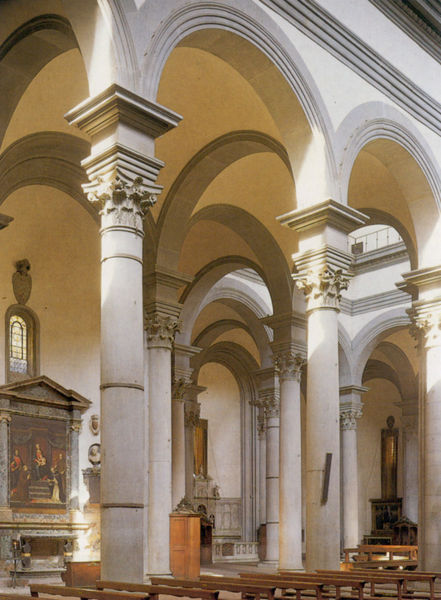
Titel: Santo Spirito (Säulenarkaden)
Künstler: Filippo Brunelleschi
Standort: Firenze
Institution: Chiesa di Santo Spirito
Schlagwörter: gemälde, schatten, weiß, gelb, ocker, braun, bunt, fenster, glas, grau, hell, holz, licht, marmor, raum, säule, säulen, blick, gebäude, rot, beige, malerei, architektur, barock, stein, bild, innenraum, kirche, gold, innen, gotik, renaissance, relief, schiff, bogen, giebel, mauer, bank, empore, rundbogen, joche, kartusche, kerze, stuck, geländer, foto, fotografie, kirchen, photographie, bögen, wände, komposit, balustrade, dom, altar, bänke, hauptschiff, inneres, kapitelle, kathedrale, langhaus, kapitell, photo, fries, wappen, sims, kerzenständer, kirchenbank, gesims, kirchenbänke, hellgrau, architrave, farbfoto, obergaden, seitenschiff, christus, jesus, mauern, ionisch, simse, rundbögen, romanik, kapelle, basis, dorisch, maria, korinthisch, fotographie, joch, schaft, aufnahme, altarbild, arkanthus, tympanon, kriche, schäfte, wölbung, fenste, arkantus, gesimse, vierung, querschiff, bankreihen, bogengänge, modul, altäre, holzbänke, nebenschiff, gemäde, seitenaltar, lautsprecher, beichtstuhl, renaisance, kapital, arkantusblatt, romaisch, archiktur, ballsurade, bankreigen, st nder, innenraum hell, kirchengestühl, hirche, sweitenschiff